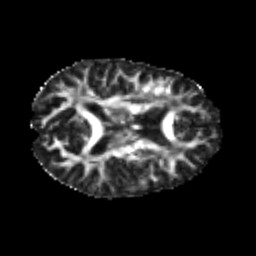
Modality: FA
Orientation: axial
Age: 20
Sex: female
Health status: healthy
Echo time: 0.074 s